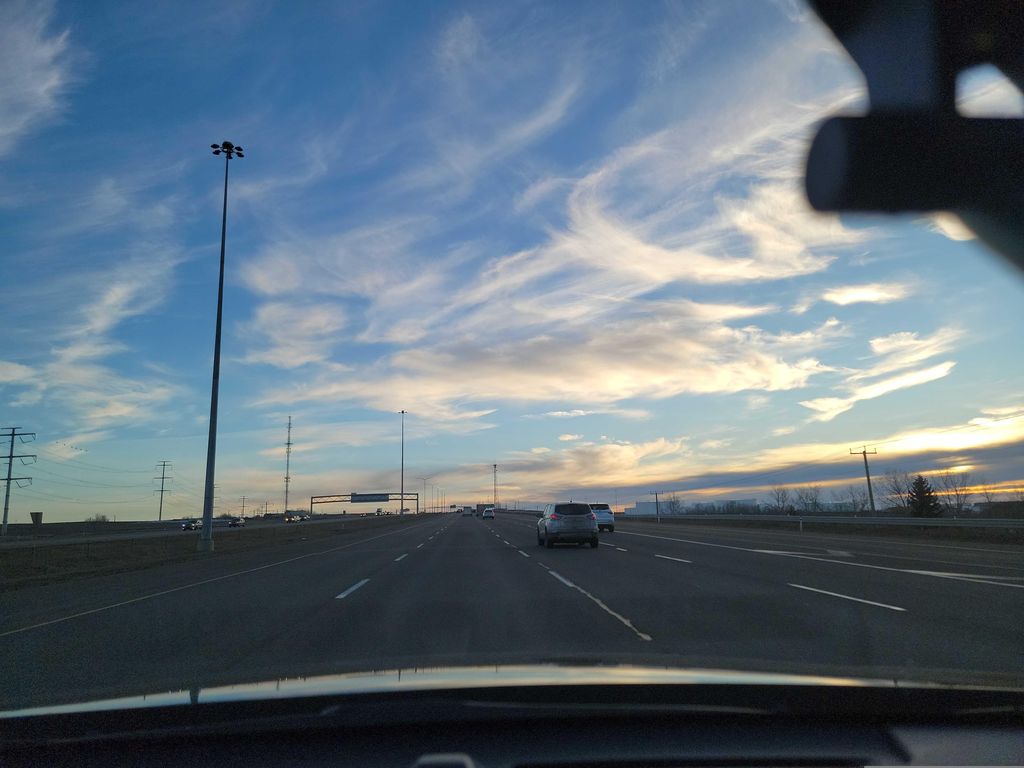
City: edmonton